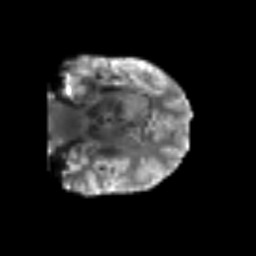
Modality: T2w
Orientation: coronal
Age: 50
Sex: male
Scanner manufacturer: siemens
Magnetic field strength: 3 T
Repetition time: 6.1 s
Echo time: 0.101 s